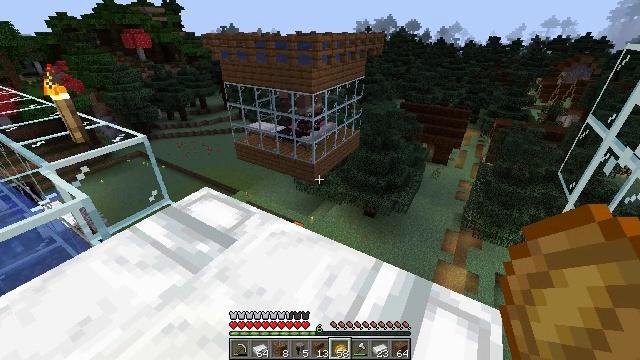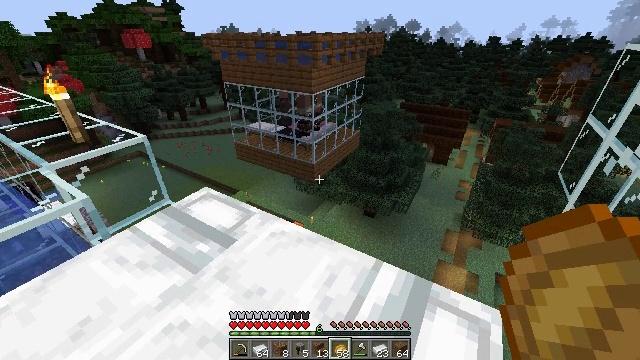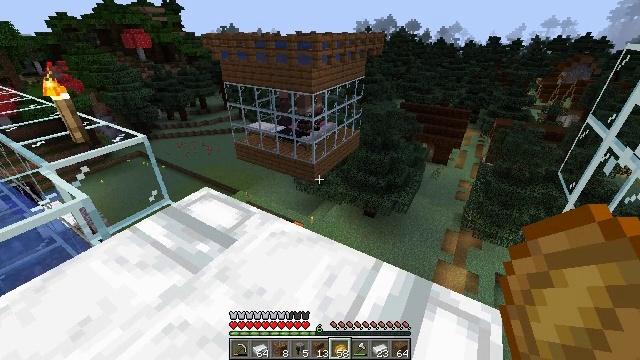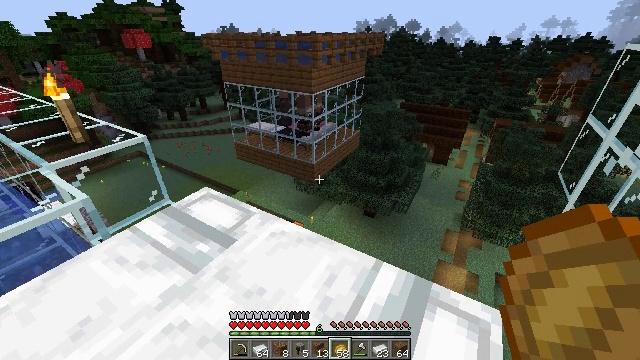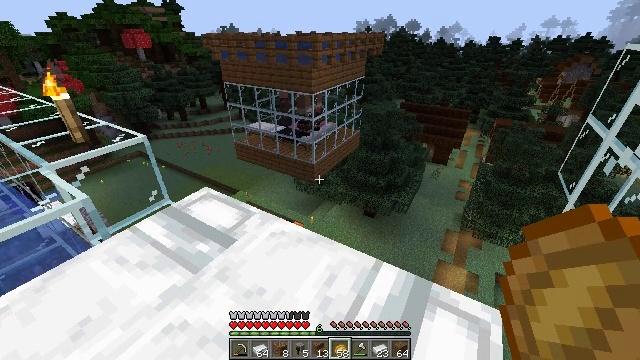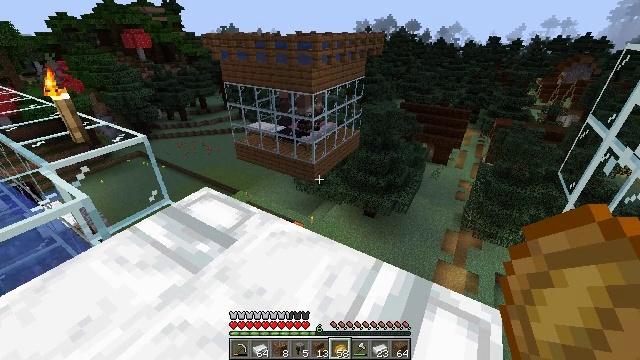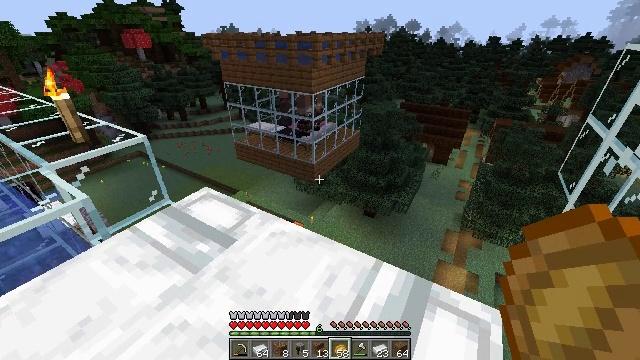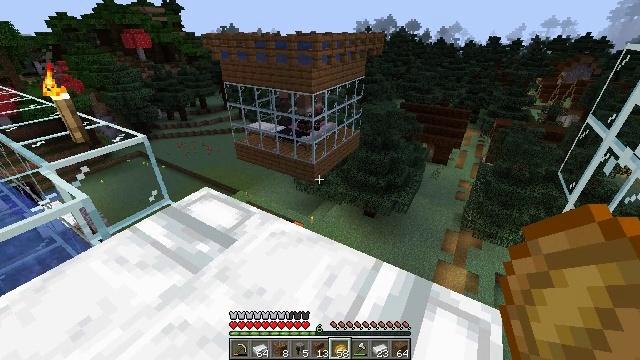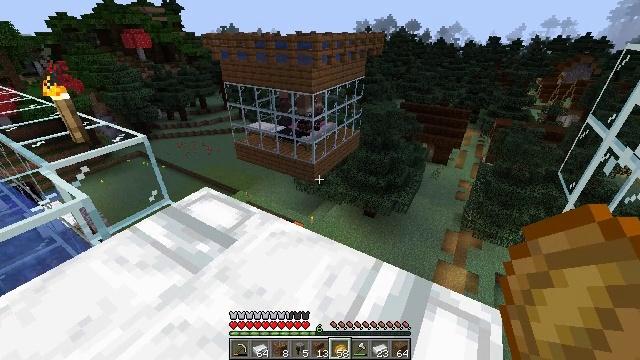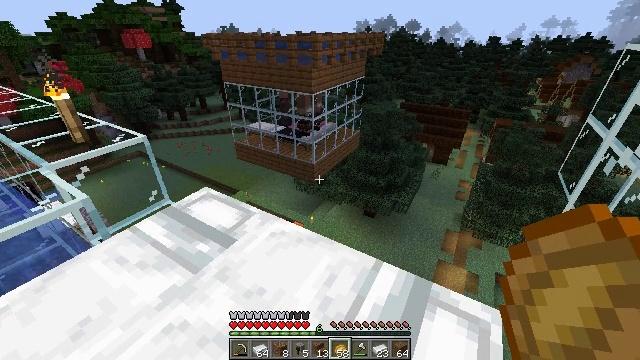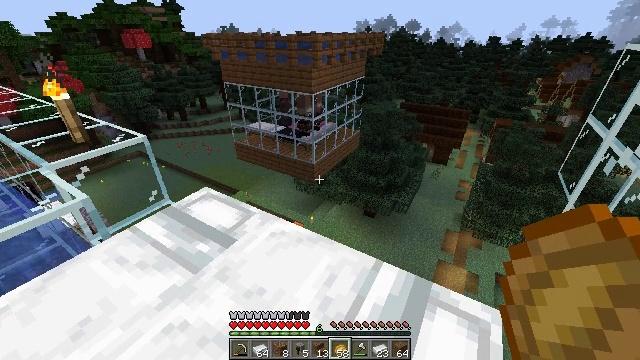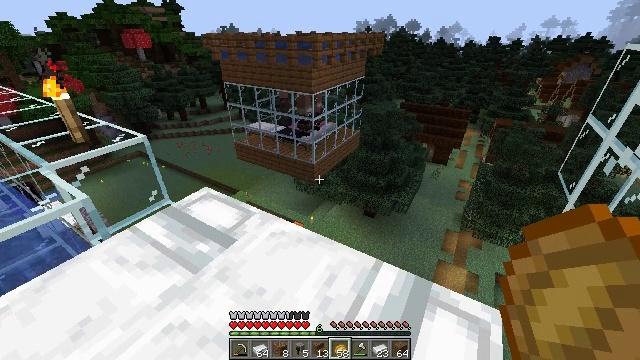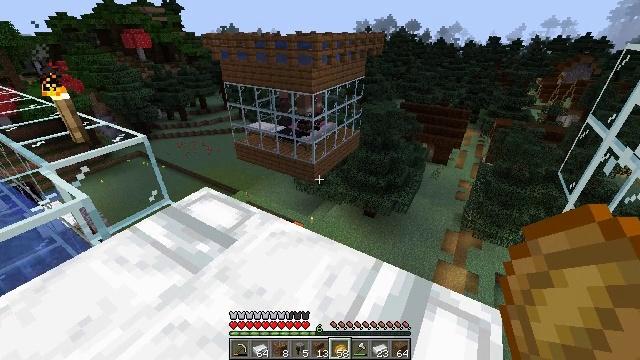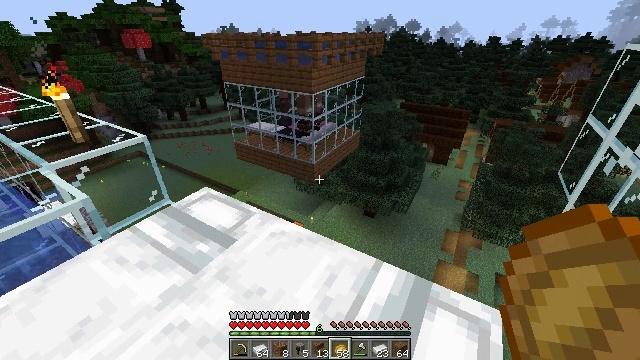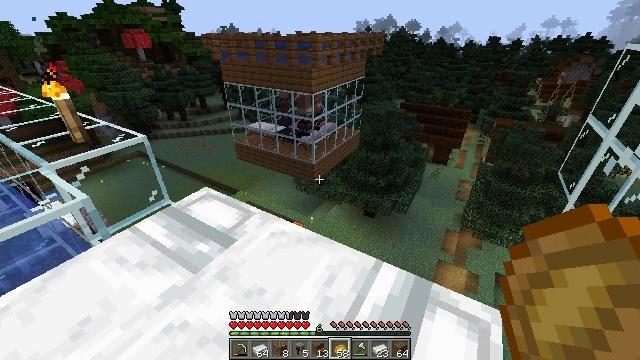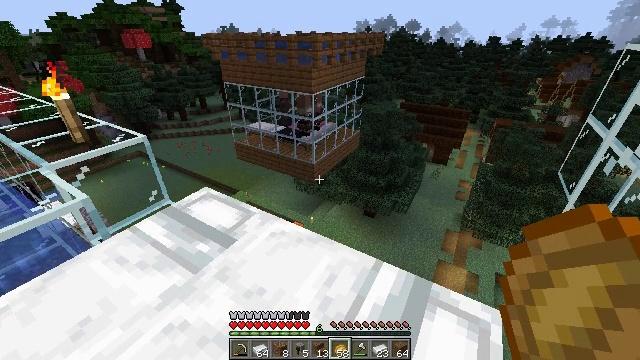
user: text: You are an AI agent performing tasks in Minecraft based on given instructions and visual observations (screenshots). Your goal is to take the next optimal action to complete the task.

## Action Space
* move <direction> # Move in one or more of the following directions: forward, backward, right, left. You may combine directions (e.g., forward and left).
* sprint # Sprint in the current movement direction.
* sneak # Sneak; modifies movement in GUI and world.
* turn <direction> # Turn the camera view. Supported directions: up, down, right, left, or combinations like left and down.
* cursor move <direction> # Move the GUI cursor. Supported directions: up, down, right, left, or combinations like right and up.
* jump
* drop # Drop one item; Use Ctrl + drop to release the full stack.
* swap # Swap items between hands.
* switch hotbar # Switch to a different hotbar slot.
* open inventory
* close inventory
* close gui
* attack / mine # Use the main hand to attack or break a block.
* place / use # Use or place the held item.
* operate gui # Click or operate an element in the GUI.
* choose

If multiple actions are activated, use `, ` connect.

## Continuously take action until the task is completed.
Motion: motion action
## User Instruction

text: Mine the smithing table.
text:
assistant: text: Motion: no_op
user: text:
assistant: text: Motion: no_op
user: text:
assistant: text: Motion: no_op
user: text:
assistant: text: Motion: no_op
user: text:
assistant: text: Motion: no_op
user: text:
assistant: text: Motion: no_op
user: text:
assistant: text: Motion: no_op
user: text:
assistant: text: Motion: no_op
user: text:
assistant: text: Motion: no_op
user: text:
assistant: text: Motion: no_op
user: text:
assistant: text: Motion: no_op
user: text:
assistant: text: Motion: no_op
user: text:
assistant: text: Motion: no_op
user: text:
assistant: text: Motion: no_op
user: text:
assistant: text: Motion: no_op
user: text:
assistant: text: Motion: no_op
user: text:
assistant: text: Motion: no_op
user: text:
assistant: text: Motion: no_op
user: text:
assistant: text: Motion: no_op
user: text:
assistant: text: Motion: no_op
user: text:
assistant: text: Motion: no_op
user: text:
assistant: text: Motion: no_op
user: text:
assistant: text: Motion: no_op
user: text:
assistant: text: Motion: no_op
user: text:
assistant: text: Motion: no_op
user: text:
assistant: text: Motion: no_op
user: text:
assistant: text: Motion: no_op
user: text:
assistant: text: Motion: no_op
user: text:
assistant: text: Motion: no_op
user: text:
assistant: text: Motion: no_op